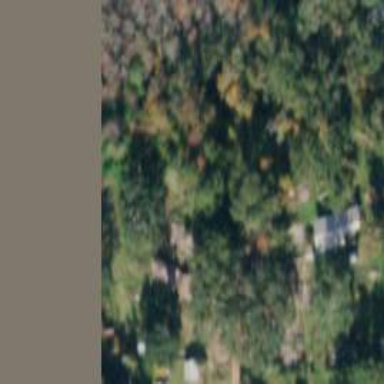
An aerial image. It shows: Mixed leaf woodland.